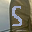
Label: 5